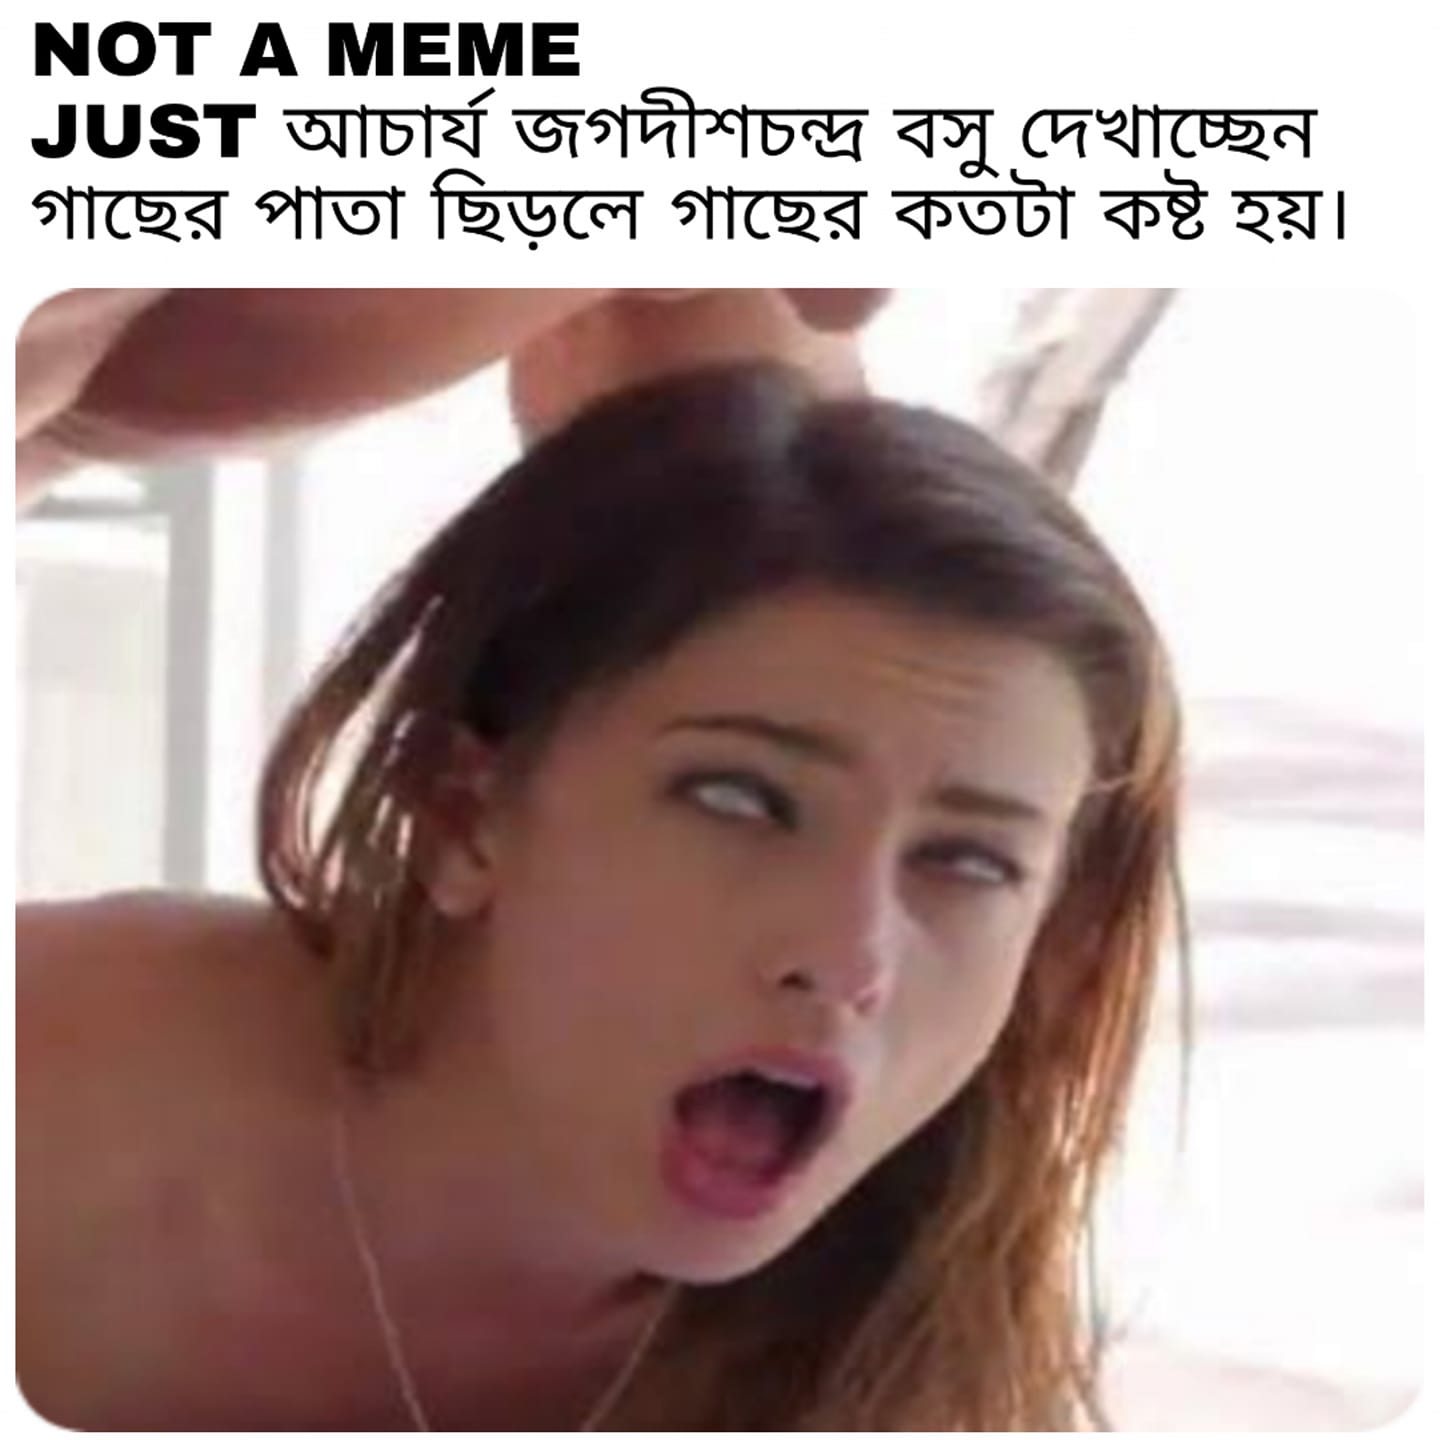
Caption: JUST আচার্য জগদীশচন্দ্র বসু দেখাচ্ছেন গাছের পাতা ছিড়লে গাছের কতটা কষ্ট হয় ।
Label: hate